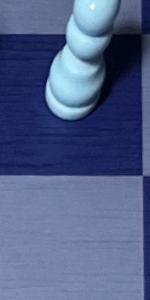
Label: Empty